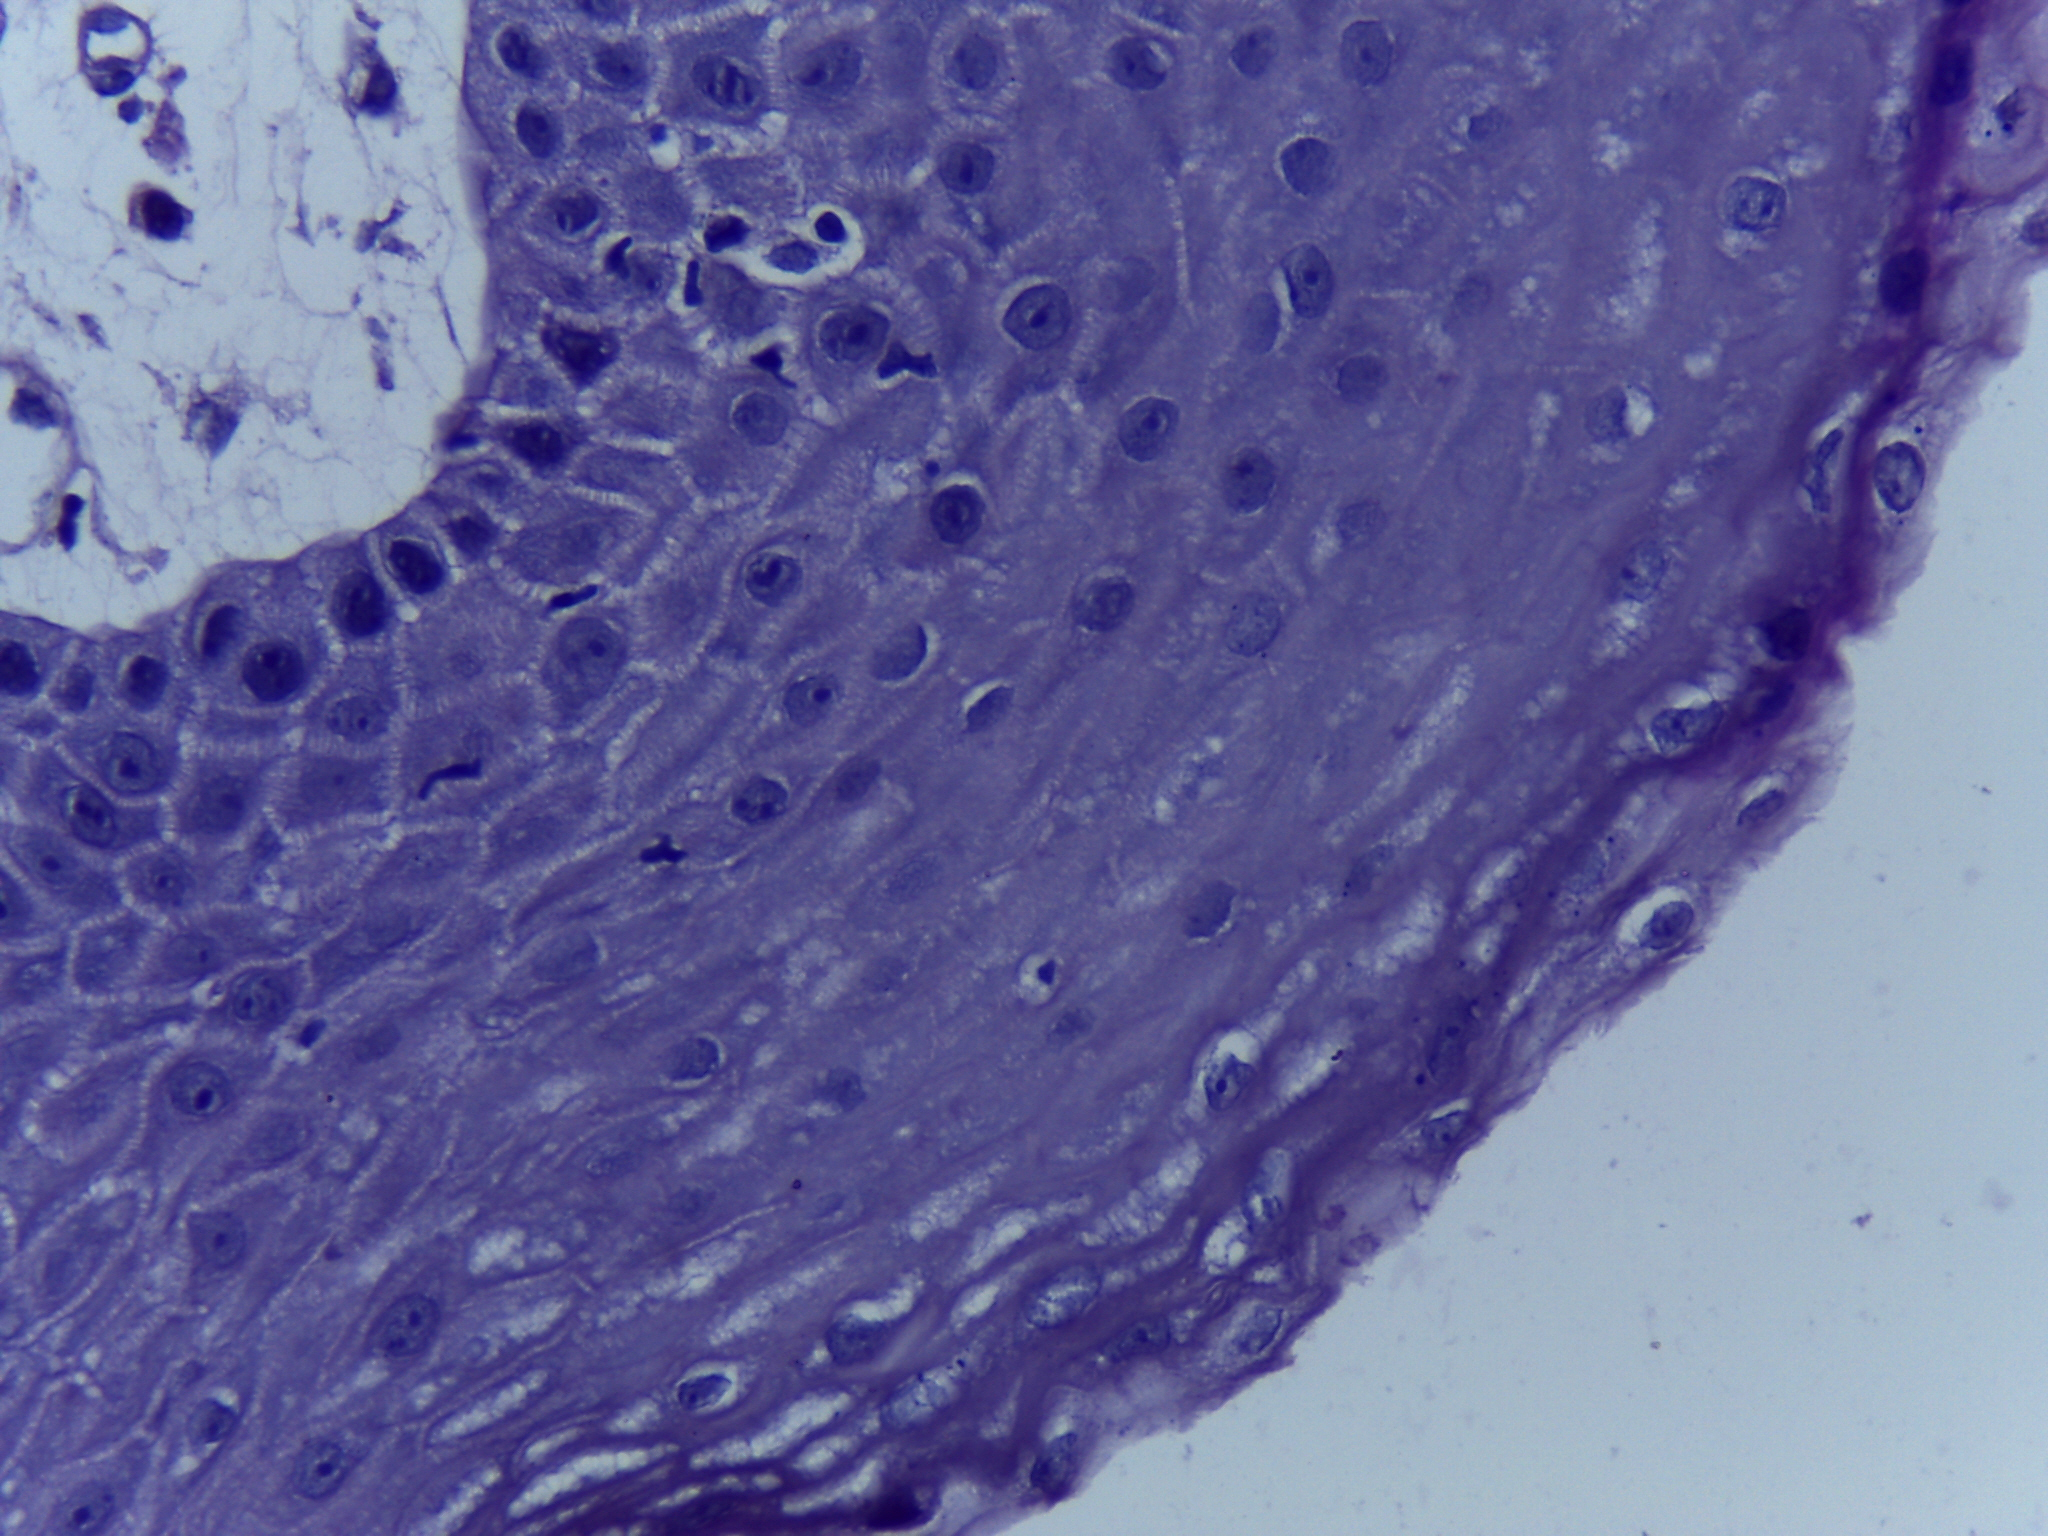
Diagnosis: Normal